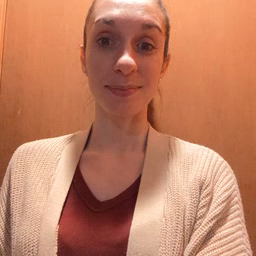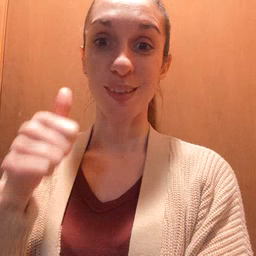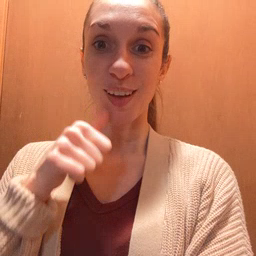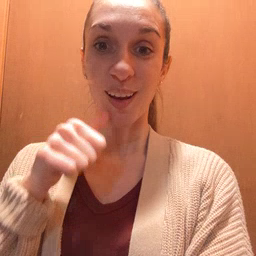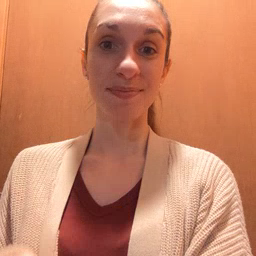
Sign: girl